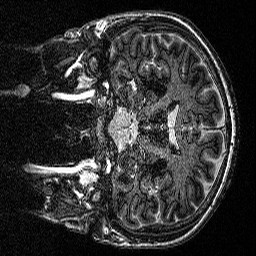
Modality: MP2RAGE
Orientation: coronal
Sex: male
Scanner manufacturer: siemens
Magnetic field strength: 3 T
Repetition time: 5 s
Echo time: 0.00292 s